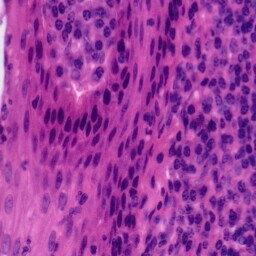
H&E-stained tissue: Tonsil